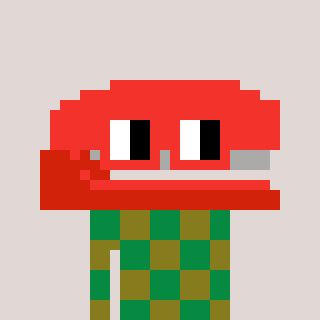
a pixel art character with square red glasses, a stapler-shaped head and a gunk-colored body on a warm background